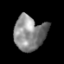
Tissue: lung
Cell type: Endothelial cells
Senescence score: 0.1564
Nuclear area (px): 1057
Mean DAPI intensity: 135.291